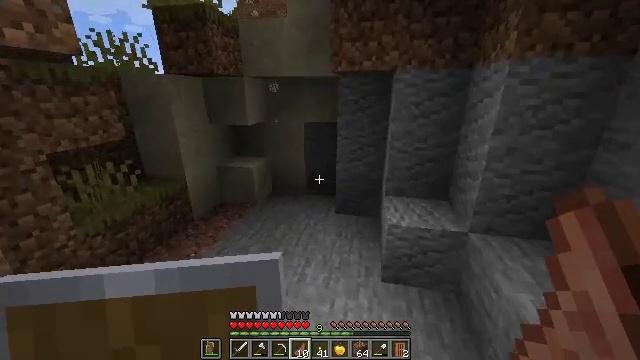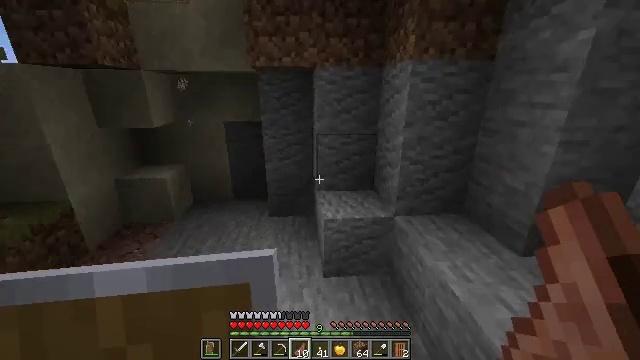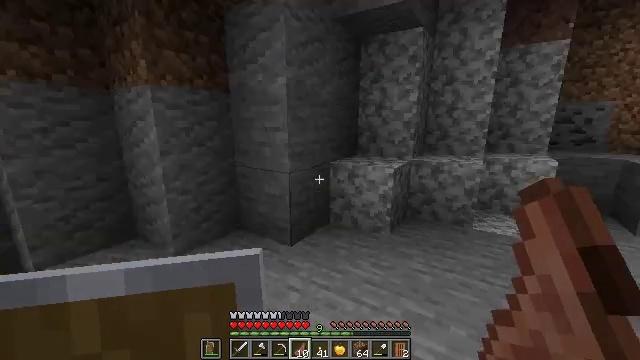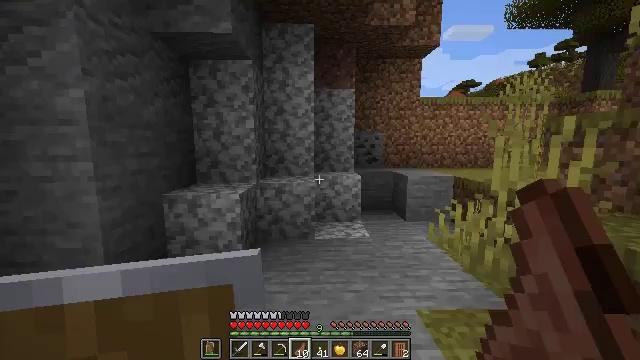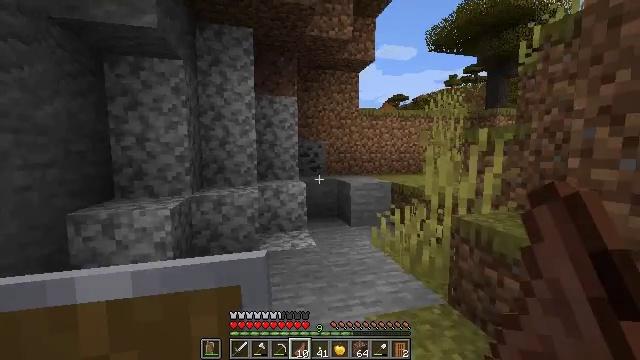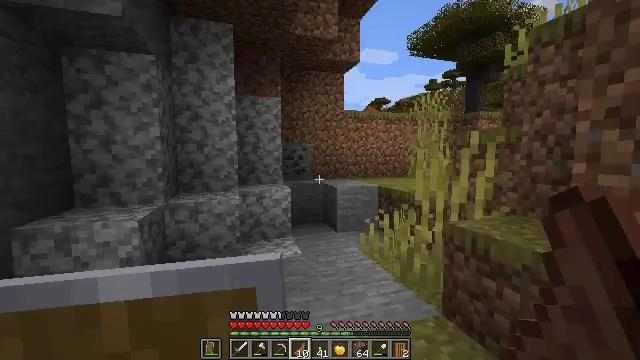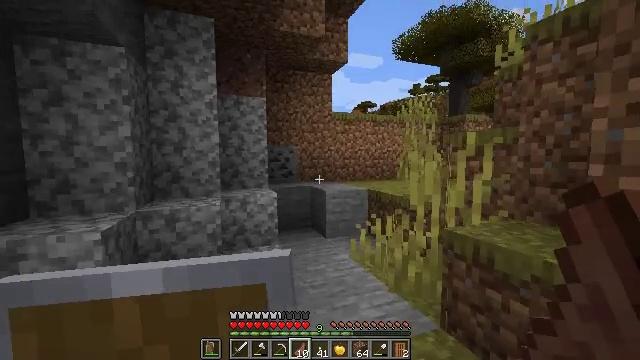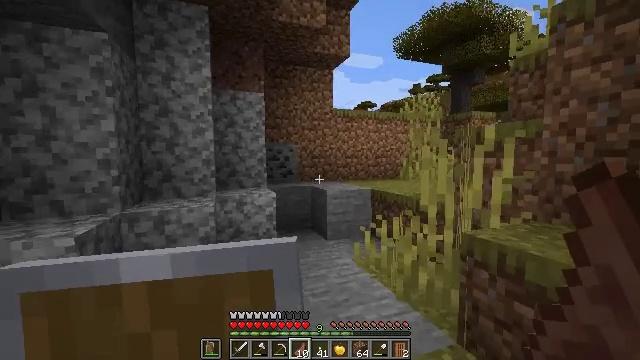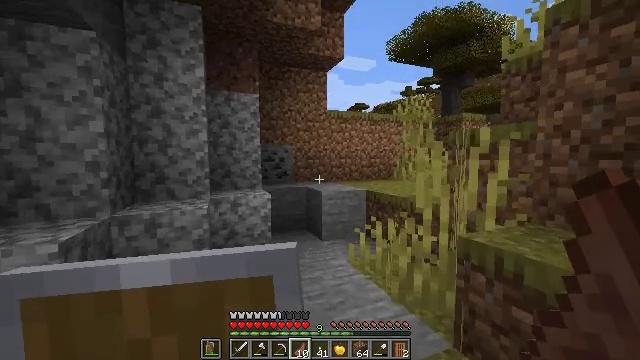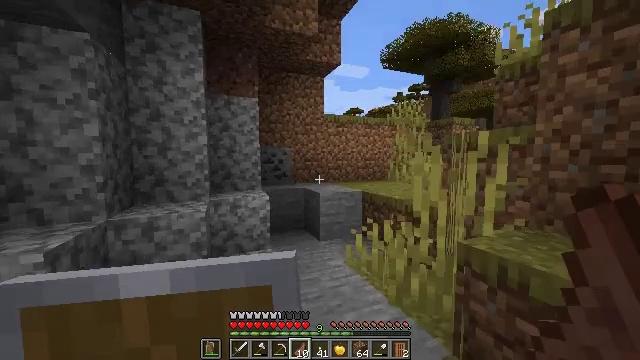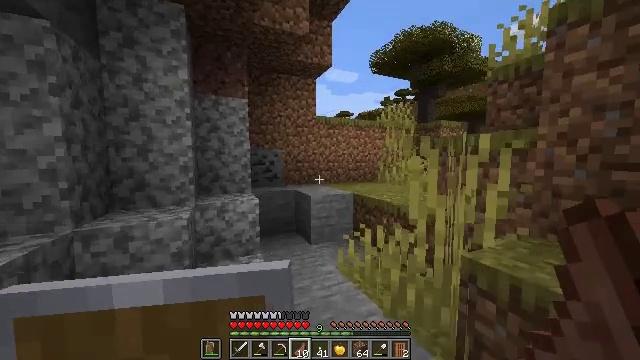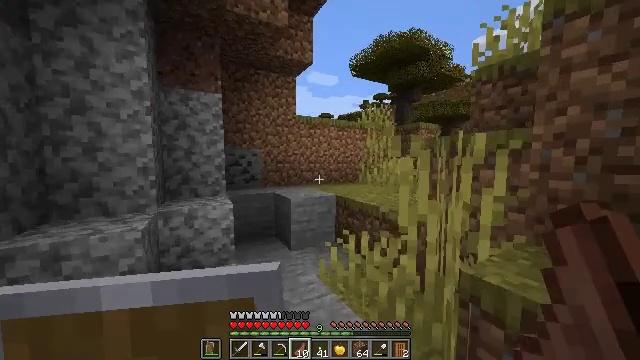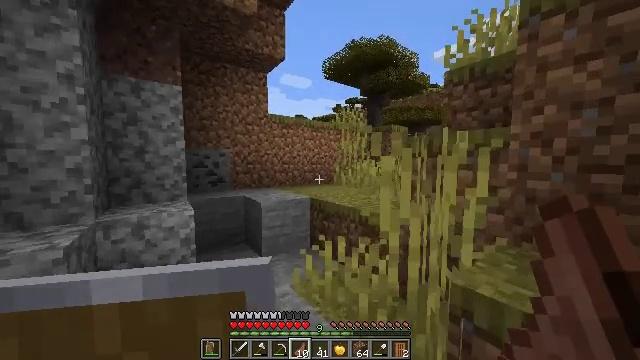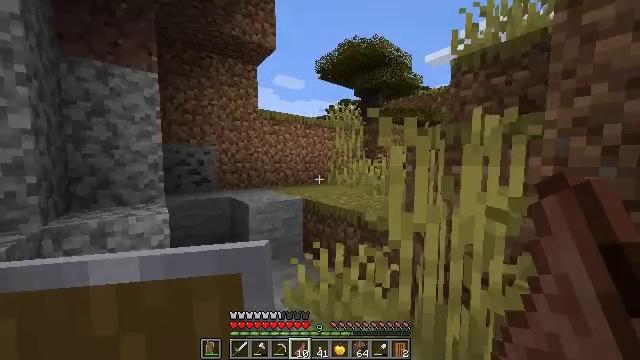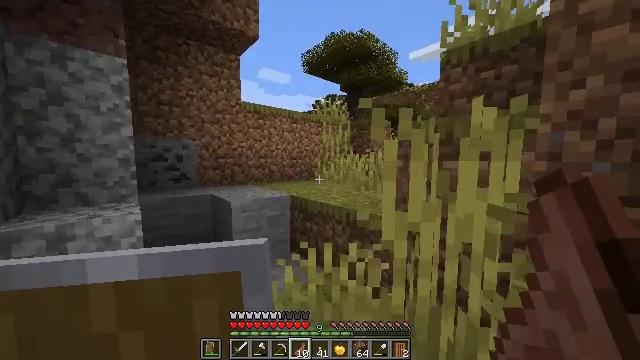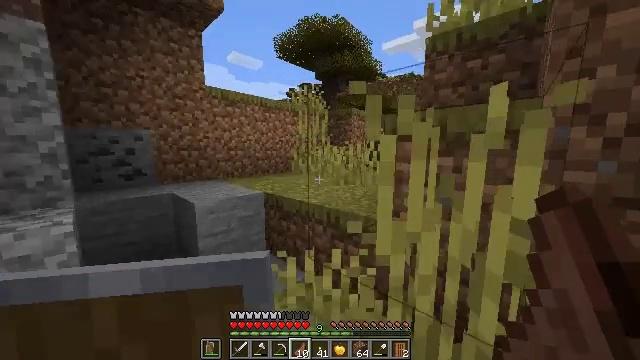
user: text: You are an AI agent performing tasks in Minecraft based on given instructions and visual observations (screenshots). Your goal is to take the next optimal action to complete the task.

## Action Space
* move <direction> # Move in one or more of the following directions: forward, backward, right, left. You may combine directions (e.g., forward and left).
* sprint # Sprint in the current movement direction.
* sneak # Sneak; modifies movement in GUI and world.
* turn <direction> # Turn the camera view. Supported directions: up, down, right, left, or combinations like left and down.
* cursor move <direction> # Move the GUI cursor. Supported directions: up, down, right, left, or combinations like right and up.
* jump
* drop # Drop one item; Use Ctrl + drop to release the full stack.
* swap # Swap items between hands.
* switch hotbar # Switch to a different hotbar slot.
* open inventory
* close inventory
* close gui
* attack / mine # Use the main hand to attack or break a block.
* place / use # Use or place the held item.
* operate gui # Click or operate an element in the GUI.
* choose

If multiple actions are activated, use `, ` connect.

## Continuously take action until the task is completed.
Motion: motion action
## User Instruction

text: Gather smooth stone from the ground.
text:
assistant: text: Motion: turn right
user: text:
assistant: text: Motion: turn right and up
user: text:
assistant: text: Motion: move forward, turn right and up
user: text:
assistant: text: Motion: move forward, turn right and up
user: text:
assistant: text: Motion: move forward, turn right
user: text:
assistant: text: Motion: move forward, turn right
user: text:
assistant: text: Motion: move forward, sprint
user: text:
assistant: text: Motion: move forward, sprint, turn right
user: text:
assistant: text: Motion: move forward, sprint
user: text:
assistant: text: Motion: move forward, sprint, turn right
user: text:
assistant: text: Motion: move forward, sprint, turn right
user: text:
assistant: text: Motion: move forward, turn right
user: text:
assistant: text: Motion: move forward, turn right
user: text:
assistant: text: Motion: move forward, turn right and down
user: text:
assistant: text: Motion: move forward, turn right and down
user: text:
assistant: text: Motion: move forward, turn right
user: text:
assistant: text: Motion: move forward
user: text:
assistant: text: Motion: move forward
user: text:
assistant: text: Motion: move forward, jump
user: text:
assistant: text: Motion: move forward, jump
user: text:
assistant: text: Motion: move forward, jump
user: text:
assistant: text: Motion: move forward
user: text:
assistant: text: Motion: move forward
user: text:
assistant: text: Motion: move forward
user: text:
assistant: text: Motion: move forward, turn right
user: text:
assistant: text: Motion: move forward, turn right
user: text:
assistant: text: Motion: move forward, turn right
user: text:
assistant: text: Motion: move forward, turn right and down
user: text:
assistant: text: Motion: move forward, turn right
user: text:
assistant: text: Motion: move forward